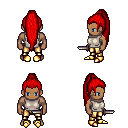
a pixel art fantasy rpg character, male body template, human, dark skin, white sleeveless shirt, gold greaves, red extra-long topknot hairstyle, gold boots, dagger, four views (front, back, left, right), 2x2 character sprite sheet, small pixel art, hard edges, no anti-aliasing